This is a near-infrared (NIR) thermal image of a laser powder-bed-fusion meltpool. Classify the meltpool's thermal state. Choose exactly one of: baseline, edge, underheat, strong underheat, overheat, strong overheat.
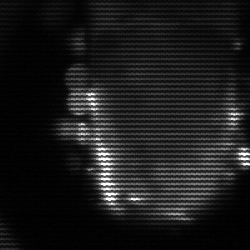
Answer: baseline